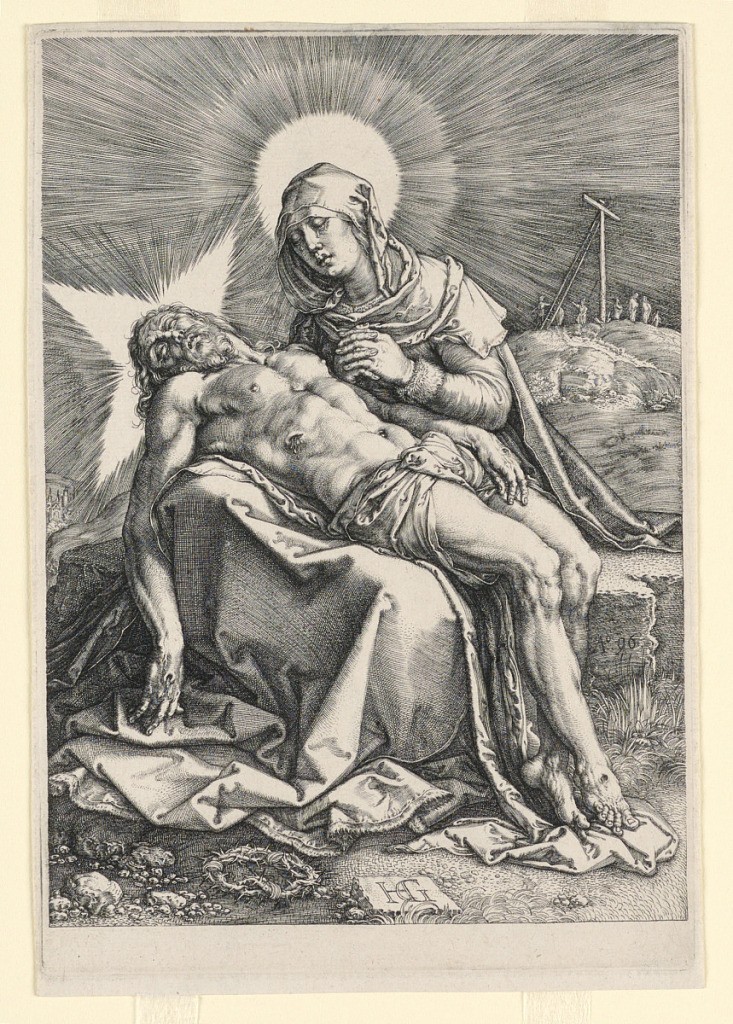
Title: Pieta
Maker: Hendrik Goltzius, Netherlandish, 1558 – 1617
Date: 1596
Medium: Engraving on off-white laid paper
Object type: Print
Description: This pieta is modeled on the style of Dürer's engravings from the 1520s.